Interaction volume radius: 10 \u00c5
Interaction volume height: 25 \u00c5
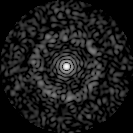
Disorder parameter: 0.8416